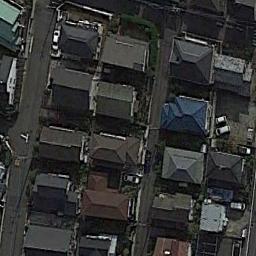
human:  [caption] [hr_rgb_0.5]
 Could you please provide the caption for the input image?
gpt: A dense residential area has lots of houses arranged neatly while some roads go through the residential area .

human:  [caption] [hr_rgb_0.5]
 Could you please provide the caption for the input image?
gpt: The dense residential is next to the road .

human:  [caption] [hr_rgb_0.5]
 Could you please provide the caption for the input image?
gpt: There are many roads and neatly arranged houses and trees and many vehicles in densely populated areas .

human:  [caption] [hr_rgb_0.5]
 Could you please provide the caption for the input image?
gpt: The houses in the residential area are different in size and color .

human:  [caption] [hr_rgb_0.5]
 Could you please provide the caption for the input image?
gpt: There are some black buildings and a blue buildings on dense residential area .